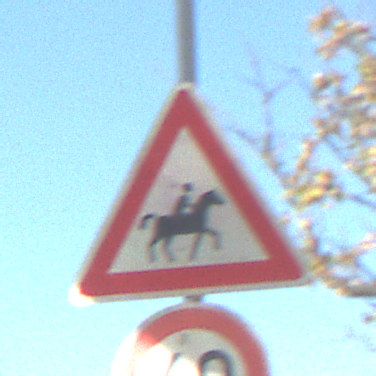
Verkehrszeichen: ReiterLinks
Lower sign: Geschwindigkeit60
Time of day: MorningAfternoon
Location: Outdoor (Nature)
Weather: PartlyCloudy
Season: NotSpecified
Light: Natural